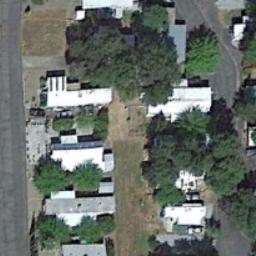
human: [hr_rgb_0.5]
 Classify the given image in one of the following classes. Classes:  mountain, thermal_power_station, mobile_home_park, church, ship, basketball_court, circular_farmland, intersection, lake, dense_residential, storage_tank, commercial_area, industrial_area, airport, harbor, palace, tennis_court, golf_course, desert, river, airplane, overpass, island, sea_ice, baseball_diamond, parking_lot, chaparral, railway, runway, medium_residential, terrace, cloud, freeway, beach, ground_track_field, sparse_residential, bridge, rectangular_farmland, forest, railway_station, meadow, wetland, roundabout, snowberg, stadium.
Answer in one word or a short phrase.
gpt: mobile_home_park